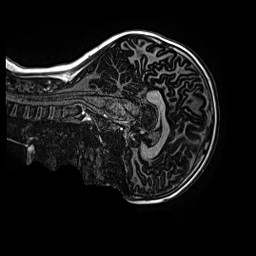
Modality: MP2RAGE
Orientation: sagittal
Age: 12
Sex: female
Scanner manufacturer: siemens
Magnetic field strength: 3 T
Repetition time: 4 s
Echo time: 0.00299 s